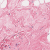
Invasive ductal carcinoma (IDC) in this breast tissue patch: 0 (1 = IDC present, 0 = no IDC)